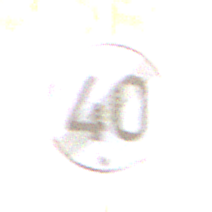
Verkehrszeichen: EndeGeschwindigkeit40
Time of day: MorningAfternoon
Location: Outdoor (Suburban)
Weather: PartlyCloudy
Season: NotSpecified
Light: Natural